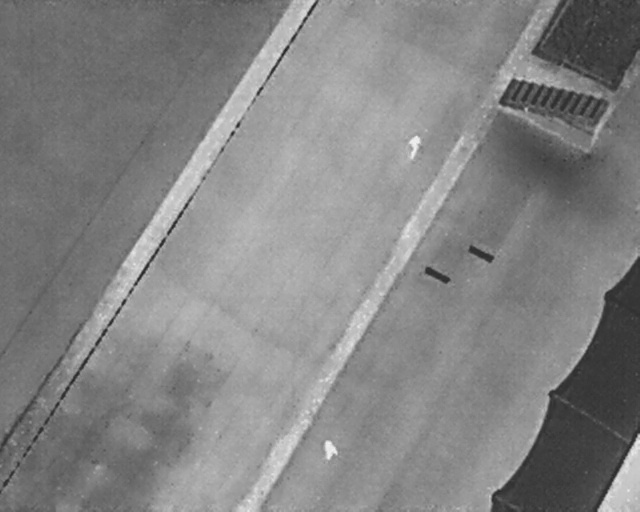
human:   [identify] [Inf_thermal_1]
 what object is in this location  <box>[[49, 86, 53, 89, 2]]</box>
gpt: <ref>1 large person at the bottom</ref>